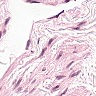
Metastatic tissue present: no